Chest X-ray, PA view. Patient: 60 years old, sex F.
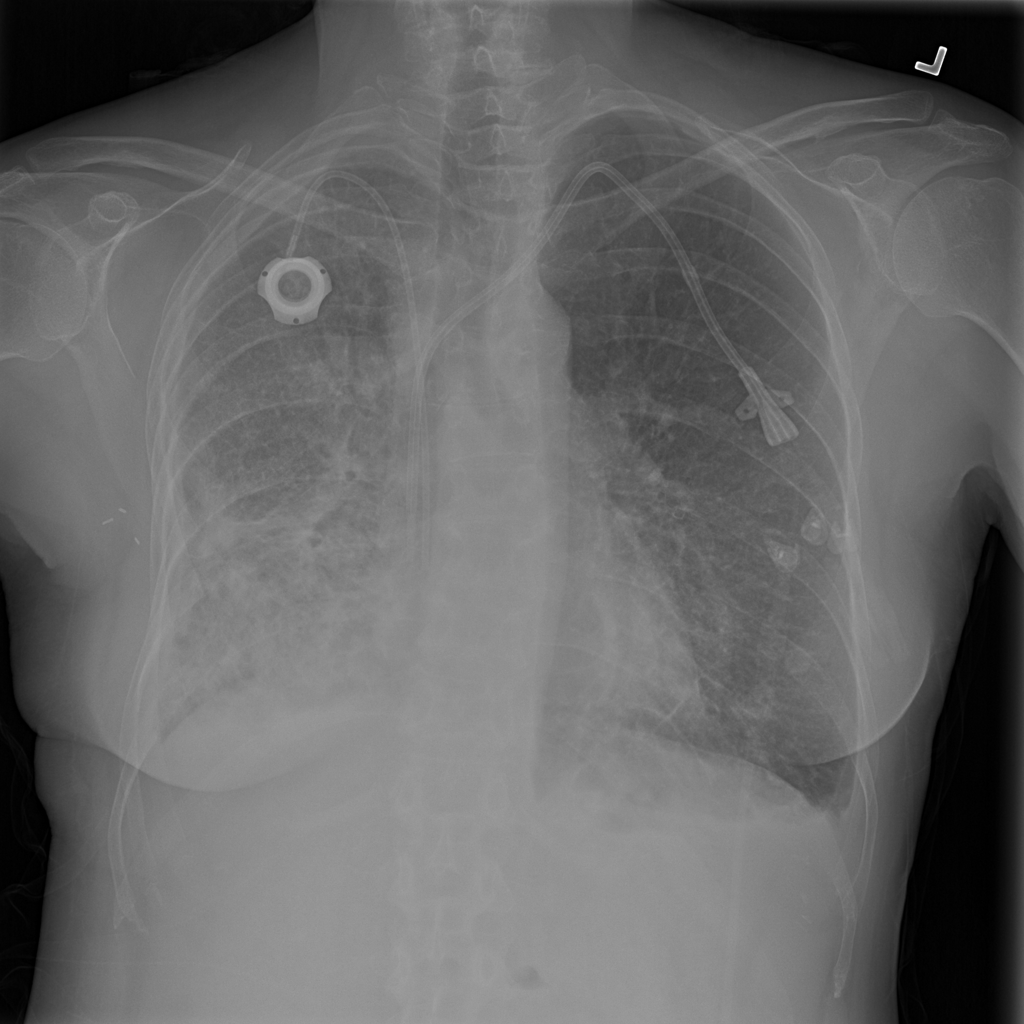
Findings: Effusion, Infiltration